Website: macys
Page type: customer-info-address
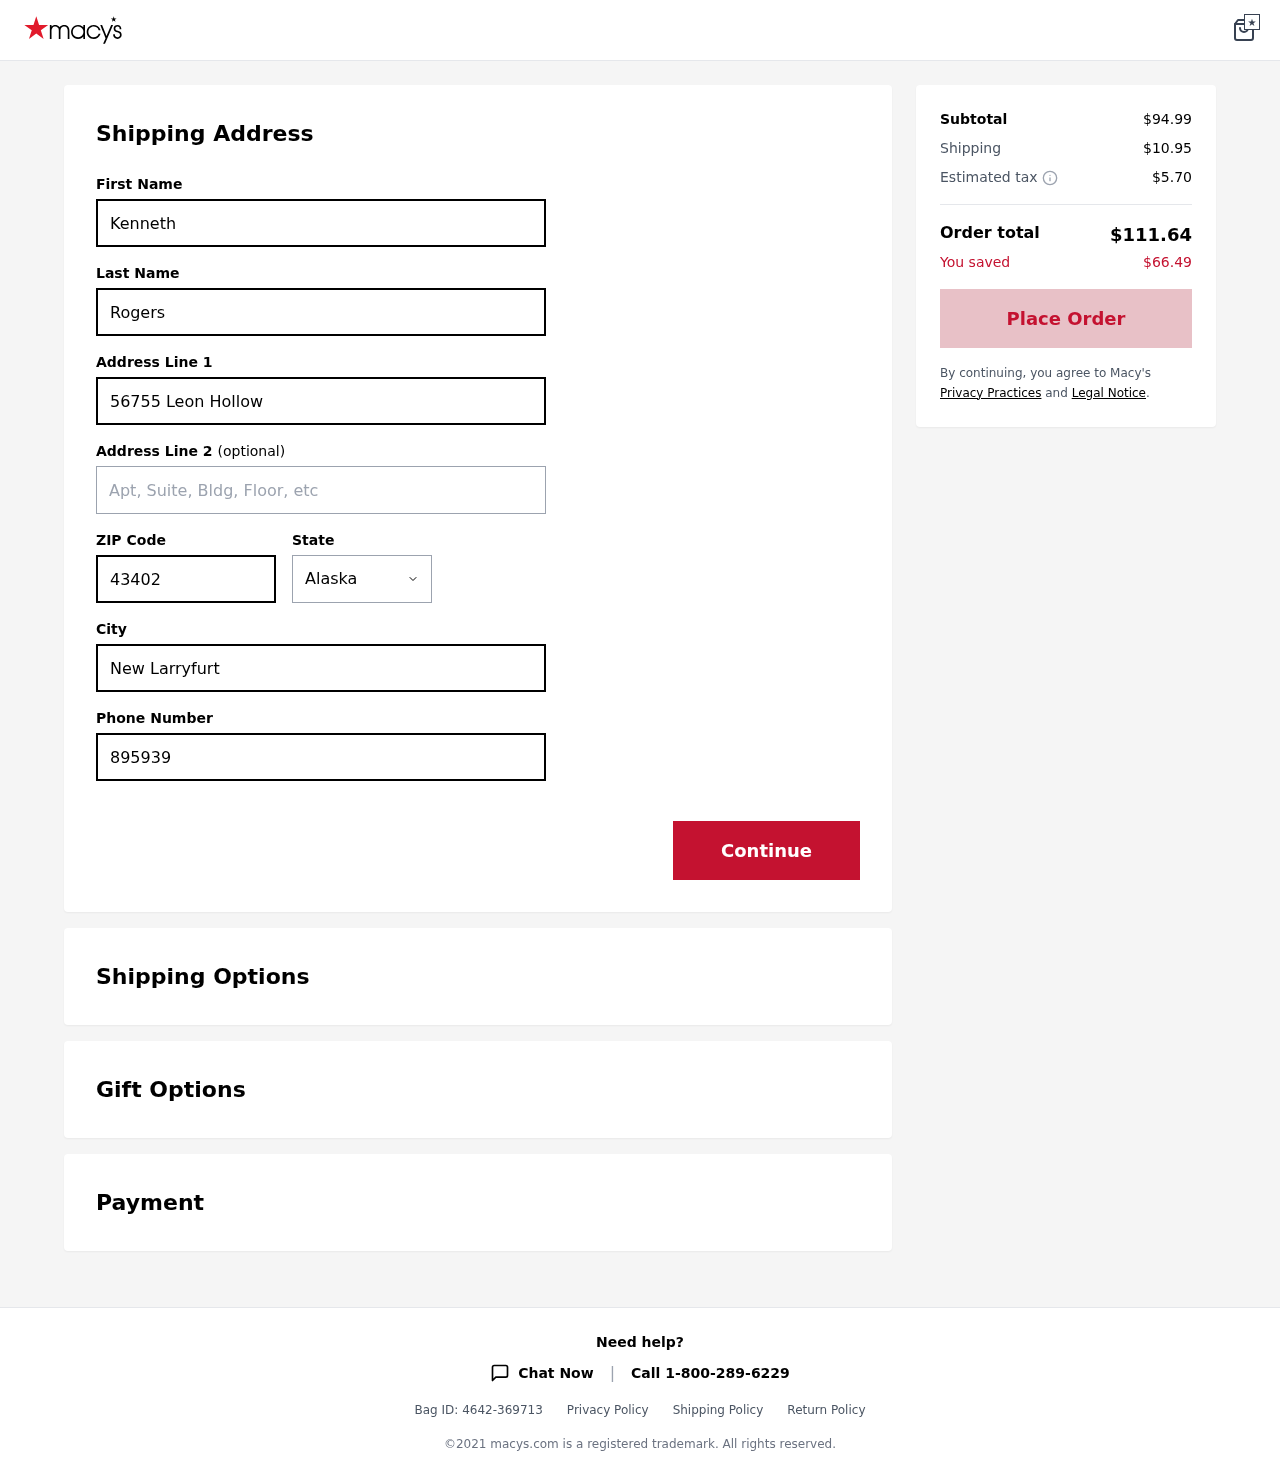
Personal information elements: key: PII_CITY
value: New Larryfurt
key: PII_FIRSTNAME
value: Kenneth
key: PII_LASTNAME
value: Rogers
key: PII_PHONE
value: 8959390084
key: PII_POSTCODE
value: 43402
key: PII_STATE
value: Alaska
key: PII_STREET
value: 56755 Leon Hollow
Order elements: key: ORDER_SUBTOTAL
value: $94.99
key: ORDER_SHIPPING_COST
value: $10.95
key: ORDER_TAX
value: $5.70
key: ORDER_TOTAL
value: $111.64
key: ORDER_SAVINGS
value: $66.49